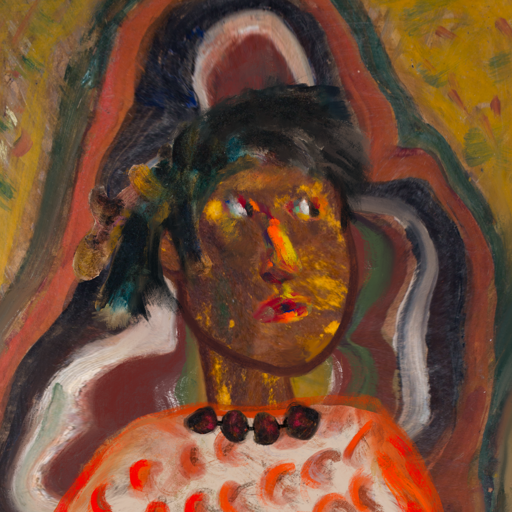
Background: AfterRaid, Head And Neck Side: Comrade, Face Side: An_Impression, Bust: Rupkatha, Hair Side: Pipe, Head Accessory: Blank, Second Necklace: Blank, Necklace: Mosgoul, Baby: Blank